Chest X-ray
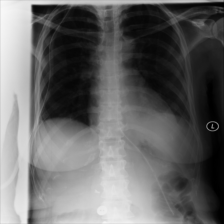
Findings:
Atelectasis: negative
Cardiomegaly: negative
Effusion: negative
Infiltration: positive
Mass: negative
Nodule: negative
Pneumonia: negative
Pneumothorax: negative
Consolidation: negative
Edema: negative
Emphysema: negative
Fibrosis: negative
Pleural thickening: negative
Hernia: negative